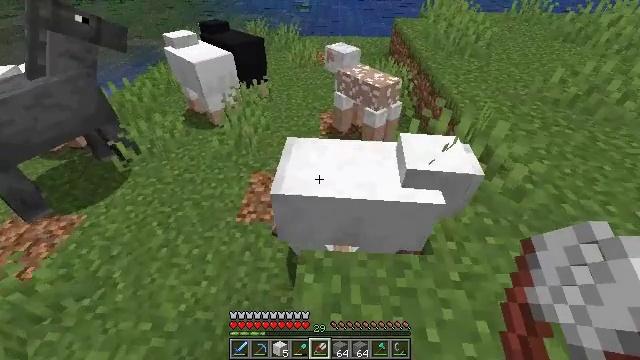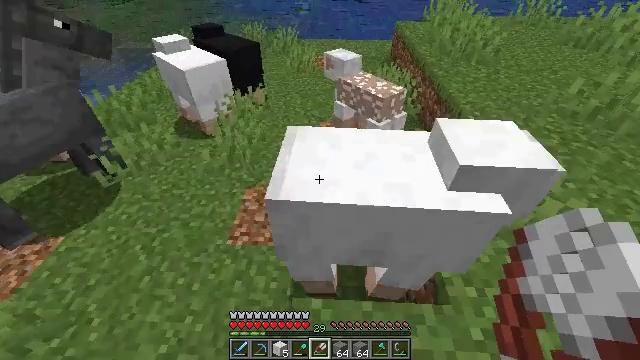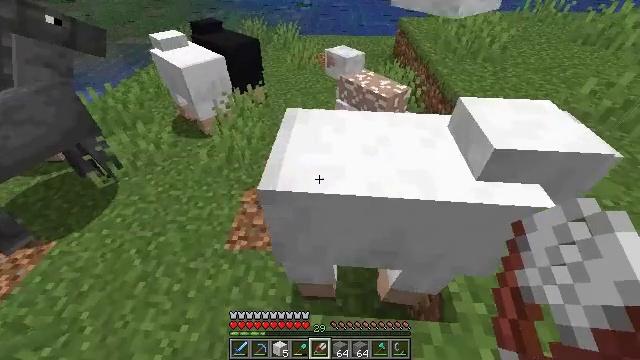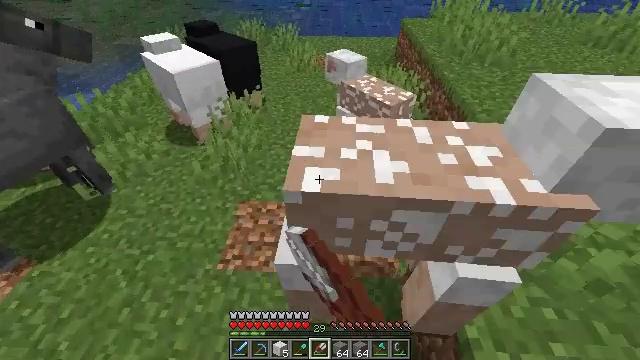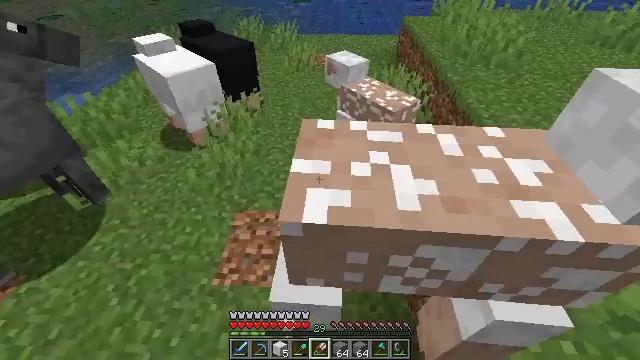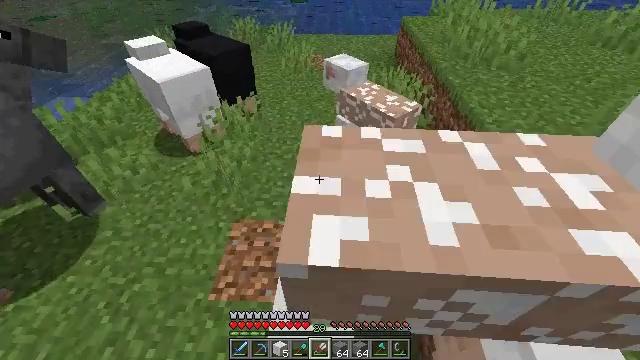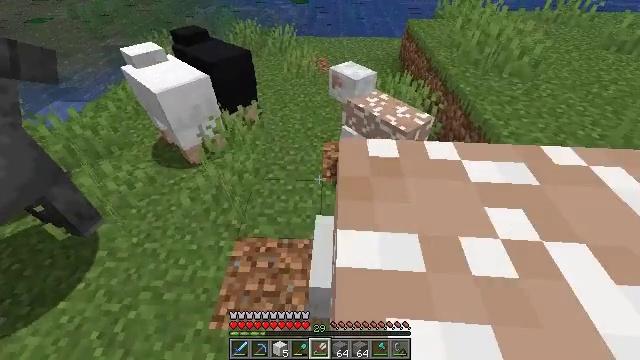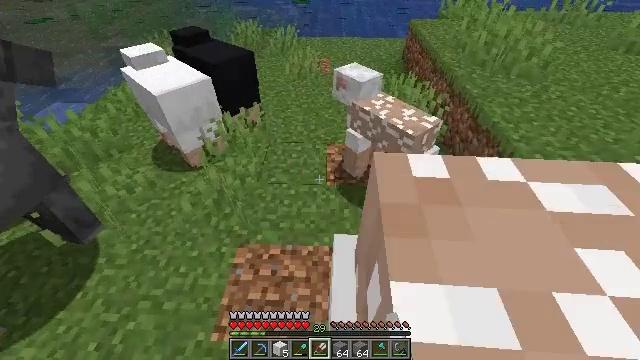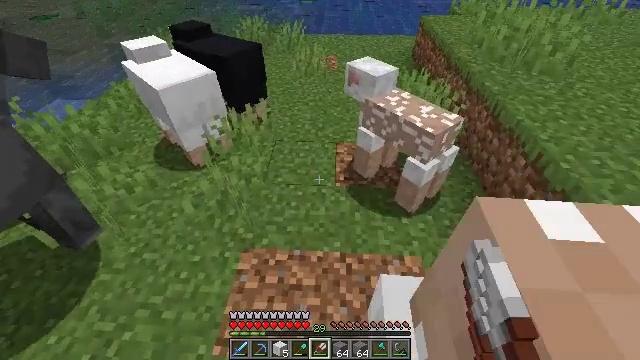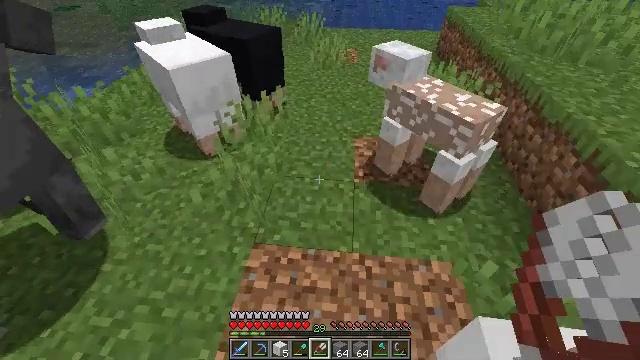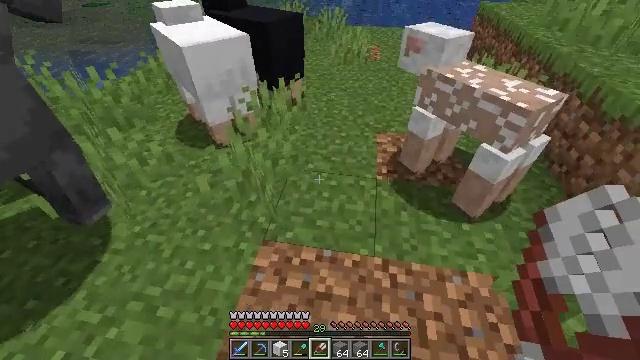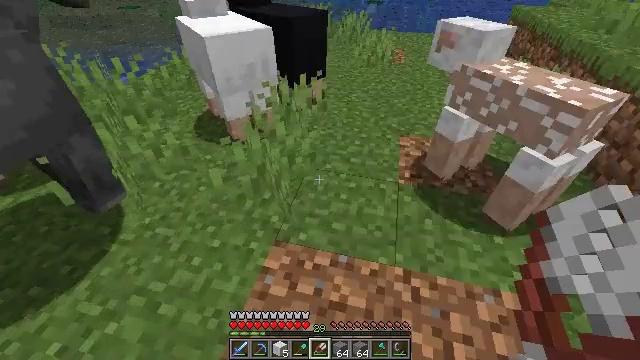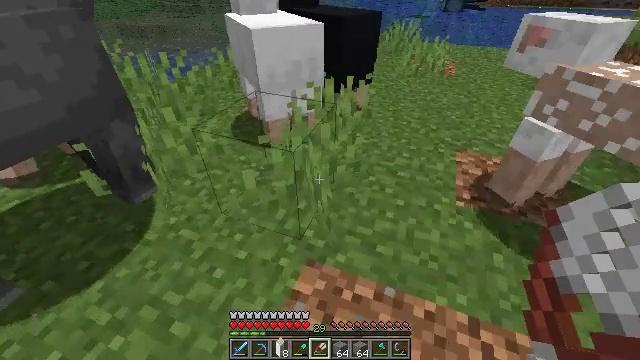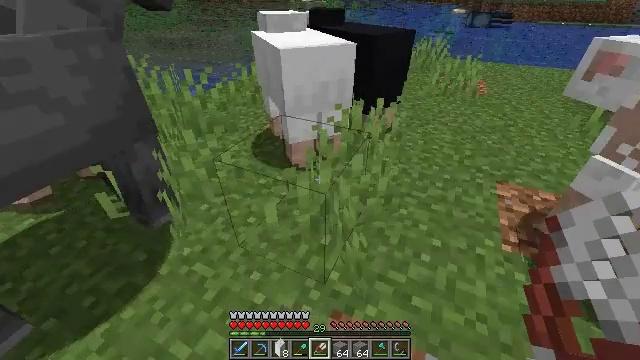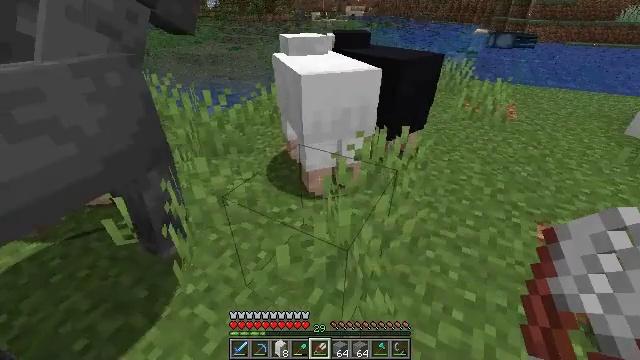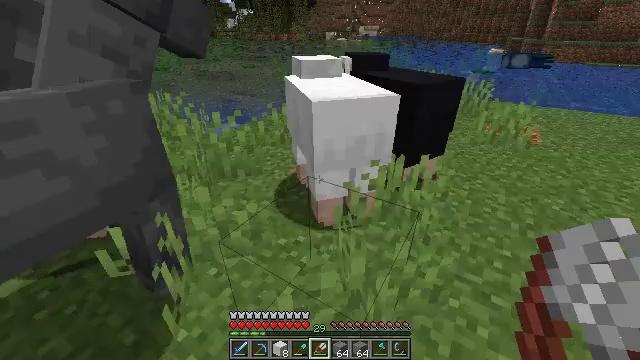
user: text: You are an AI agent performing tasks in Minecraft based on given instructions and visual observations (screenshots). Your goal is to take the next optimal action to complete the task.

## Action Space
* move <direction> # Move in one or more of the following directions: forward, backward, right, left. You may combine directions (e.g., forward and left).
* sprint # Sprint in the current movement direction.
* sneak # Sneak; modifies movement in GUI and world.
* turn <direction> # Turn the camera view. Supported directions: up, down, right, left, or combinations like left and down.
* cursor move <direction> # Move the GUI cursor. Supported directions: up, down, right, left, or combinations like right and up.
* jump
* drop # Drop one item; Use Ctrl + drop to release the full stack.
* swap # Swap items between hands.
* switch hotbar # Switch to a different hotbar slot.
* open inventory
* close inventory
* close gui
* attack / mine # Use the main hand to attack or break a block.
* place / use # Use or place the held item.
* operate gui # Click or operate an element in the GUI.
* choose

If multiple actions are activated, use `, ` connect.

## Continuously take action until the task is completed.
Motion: motion action
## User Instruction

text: Hunt animals.
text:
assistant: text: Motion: move forward, use / place
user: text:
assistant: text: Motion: move forward, use / place
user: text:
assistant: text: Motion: move forward, use / place
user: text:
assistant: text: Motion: move forward, use / place
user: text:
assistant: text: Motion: move forward
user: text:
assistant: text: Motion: move forward
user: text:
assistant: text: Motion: move forward
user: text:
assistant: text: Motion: move forward
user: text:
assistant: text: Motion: move forward, turn left
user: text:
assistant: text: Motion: move forward and move left, turn left and up
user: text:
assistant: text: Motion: move forward and move left, turn left and up
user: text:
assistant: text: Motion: move forward and move left, turn left and up
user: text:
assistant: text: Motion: move forward, turn left and up
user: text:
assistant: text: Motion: move forward, turn left and up
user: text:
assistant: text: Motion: move forward, turn left and up
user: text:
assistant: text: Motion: move forward, turn left and up
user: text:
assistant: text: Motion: move forward, turn left and up
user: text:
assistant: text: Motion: move forward, use / place
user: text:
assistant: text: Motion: move forward, use / place
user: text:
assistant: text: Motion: move forward, use / place
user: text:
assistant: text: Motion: move forward
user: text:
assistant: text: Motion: move forward
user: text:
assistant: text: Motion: move forward, turn left and down
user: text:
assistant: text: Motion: move forward, turn left and down
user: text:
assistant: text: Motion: move forward, turn left and down
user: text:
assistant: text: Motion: move forward
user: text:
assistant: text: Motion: move forward
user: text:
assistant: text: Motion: move forward
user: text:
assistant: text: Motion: move forward, turn left and down
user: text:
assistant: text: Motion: move forward and move right, turn left and down